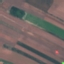
Land use / land cover class: AnnualCrop